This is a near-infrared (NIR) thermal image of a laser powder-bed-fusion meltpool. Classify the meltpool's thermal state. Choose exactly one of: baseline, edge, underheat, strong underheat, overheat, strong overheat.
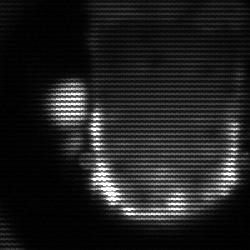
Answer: baseline